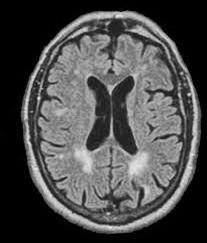
Label: notumor